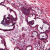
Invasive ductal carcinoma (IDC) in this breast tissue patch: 0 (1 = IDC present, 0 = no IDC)